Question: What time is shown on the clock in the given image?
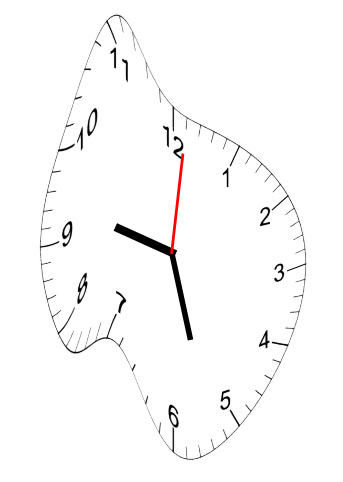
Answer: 09:27:01